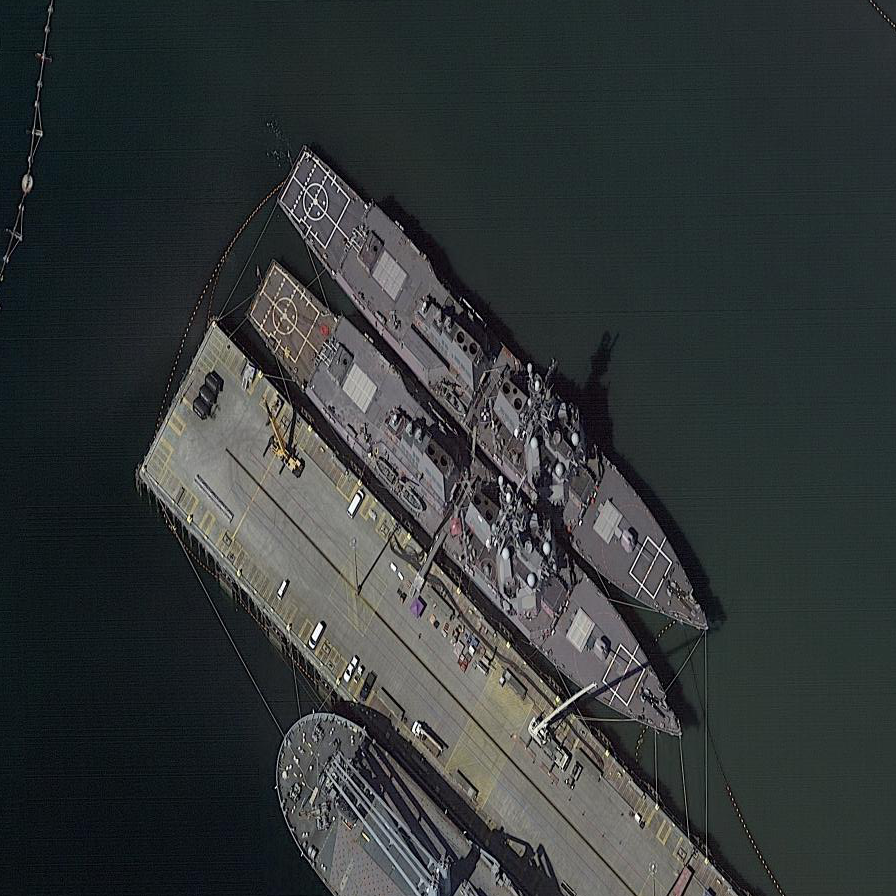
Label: Arleigh_Burke-class_destroyer